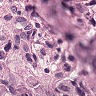
Metastatic tissue present: yes